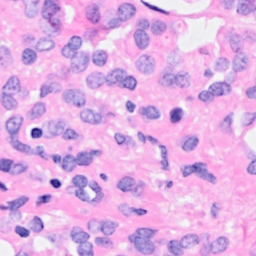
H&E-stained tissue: Breast